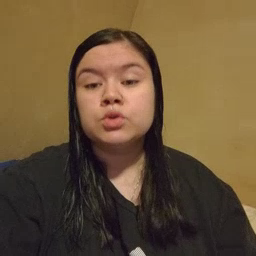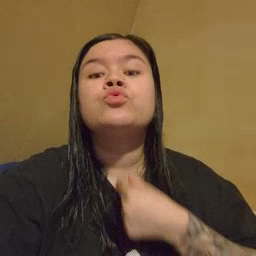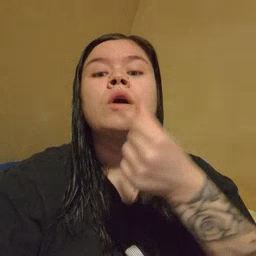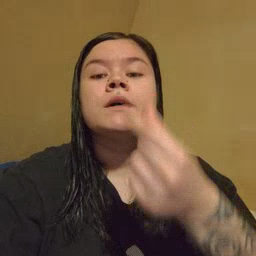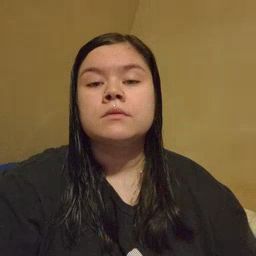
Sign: giraffe